Interaction volume radius: 10 \u00c5
Interaction volume height: 10 \u00c5
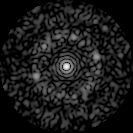
Disorder parameter: 0.8223